Question: I've been googling about this error but i can't solve it.
I have my user class in user.php file:
'''
<?php
/*
* To change this license header, choose License Headers in Project Properties.
* To change this template file, choose Tools | Templates
* and open the template in the editor.
*/
class User
{
private $usr_id;
private $utp_id;
private $usr_login;
private $usr_password;
private $usr_firstname;
private $usr_lastname;
private $usr_active;
private $usr_created_usrid;
private $usr_created_date;
private $usr_modified_userid;
private $usr_modified_date;
function __construct($usr_id, $utp_id, $usr_login, $usr_password, $usr_firstname, $usr_lastname,
$usr_active, $usr_created_usrid, $usr_created_date, $usr_modified_userid, $usr_modified_date)
{
$this->usr_id = $usr_id;
$this->utp_id = $utp_id;
$this->usr_login = $usr_login;
$this->usr_password = $usr_password;
$this->usr_firstname = $usr_firstname;
$this->usr_lastname = $usr_lastname;
$this->usr_active = $usr_active;
$this->usr_created_usrid = $usr_created_usrid;
$this->usr_created_date = $usr_created_date;
$this->usr_modified_userid = $usr_modified_userid;
$this->usr_modified_date = $usr_modified_date;
}
// some code to generate getters and setters
?>
'''
And i have another file to make a login using pdo, userDAO.php:
'''
<?php
/*
* To change this license header, choose License Headers in Project Properties.
* To change this template file, choose Tools | Templates
* and open the template in the editor.
*/
require_once '../db/accessDB.php';
require_once '../class/user.php';
class UserDAO
{
public function loginUser($usr_login, $usr_password)
{
try {
$pdo = AccessDB::getConnectionPDO();
$pwd_md5 = md5($usr_password);
$user = new User('', '', $usr_login, $pwd_md5);
$sql = 'SELECT '
. ' a.utp_id, a.usr_firstname, a.usr_lastname,'
. ' b.utp_type'
. ' FROM lm_user a, lm_usertype b'
. ' WHERE'
. ' a.utp_id=b.utp_id AND'
. ' a.usr_login="?" AND a.usr_password="?" AND '
. ' a.usr_active="1" ';
$stmt = $pdo->prepare($sql);
$stmt->bindParam(1, $user->getUsr_login(), PDO::PARAM_STR);
$stmt->bindParam(2, $user->getUsr_password(), PDO::PARAM_STR);
echo $sql;
} catch (Exception $ex) {
throw $ex;
}
}
}
?>
'''
The problem is, when i want to test it, i have the following error:

What could be the problem? Regards.
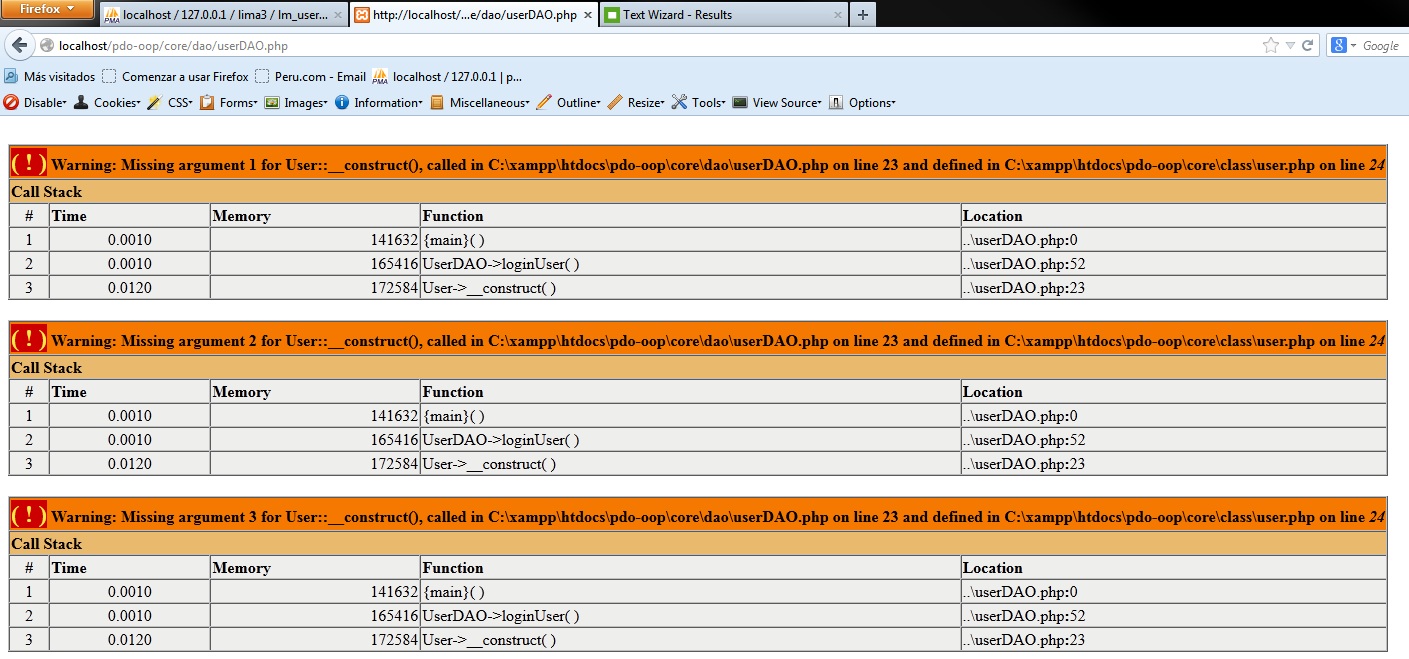
Answer: '$user = new User('', '', $usr_login, $pwd_md5);', it is not in match with the User class constructor parameters '__construct($usr_id, $utp_id, $usr_login, $usr_password, $usr_firstname, $usr_lastname, $usr_active, $usr_created_usrid, $usr_created_date, $usr_modified_userid, $usr_modified_date)'. Since all the parameters are not optionals, you need to mandatorily pass all while the object creation.